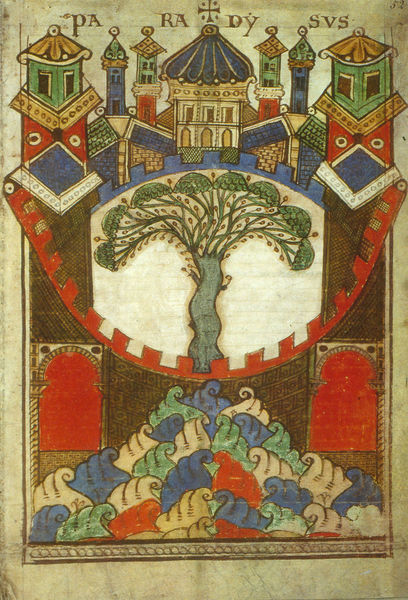
Titel: Liber Floridus
Künstler: Lambert von St. Omer
Standort: Herstellungsort: St. Omer (EU - F - Artois)
Institution: Gent, Universitätsbibliothek,
Schlagwörter: baum, blau, gemälde, grün, stadt, braun, bunt, fenster, säulen, weiss, zeichnung, dach, haus, rot, schloss, beige, bild, erde, gold, blatt, turm, garten, wellen, papier, bogen, dächer, mauer, farbe, rundbogen, häuse, inschrift, tor, zinnen, paradies, eingang, burg, türme, palast, festung, text, halbkreis, pergament, tore, mittelalter, eden, apfelbaum, handschrift, latein, buchmalerei, codex, illumination, schloiss